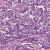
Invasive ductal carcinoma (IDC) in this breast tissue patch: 1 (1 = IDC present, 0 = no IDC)